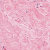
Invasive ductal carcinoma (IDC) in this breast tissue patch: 0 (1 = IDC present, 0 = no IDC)